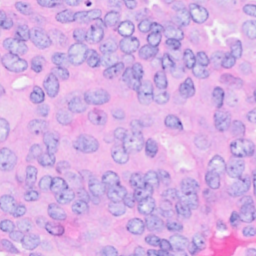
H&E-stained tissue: Breast